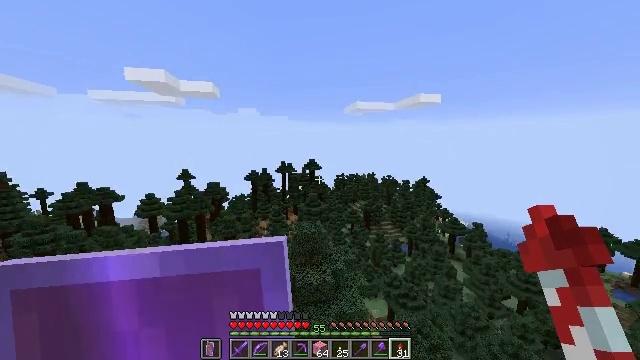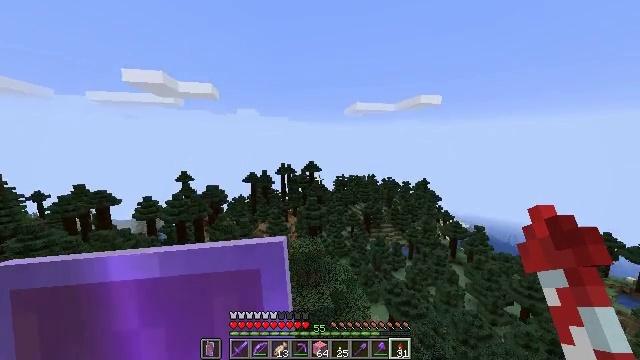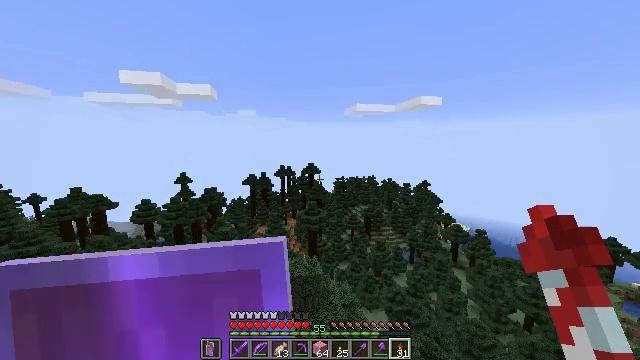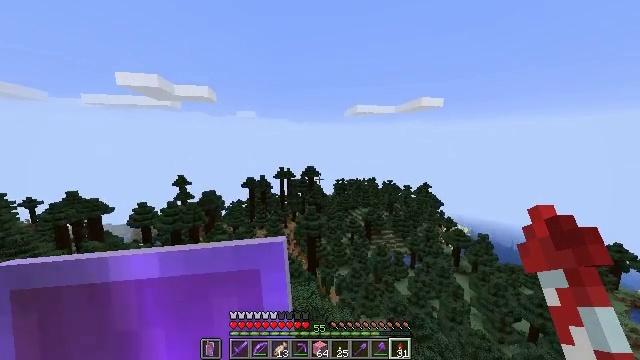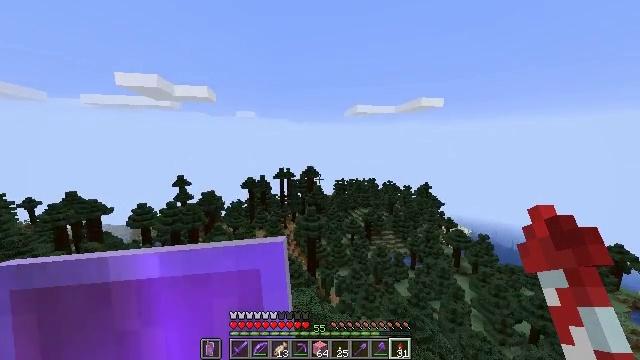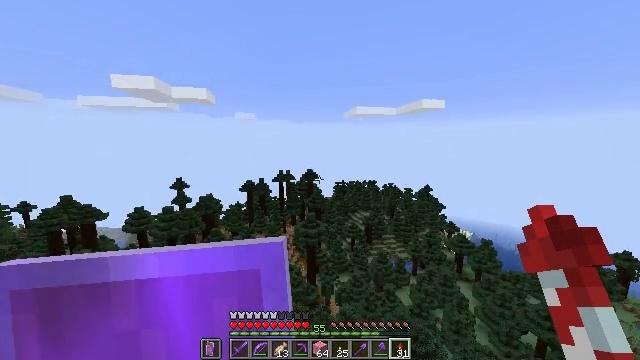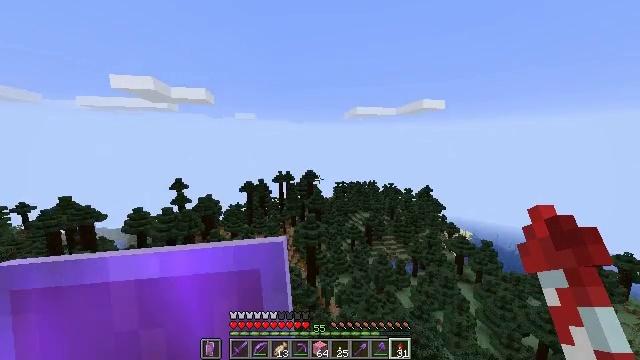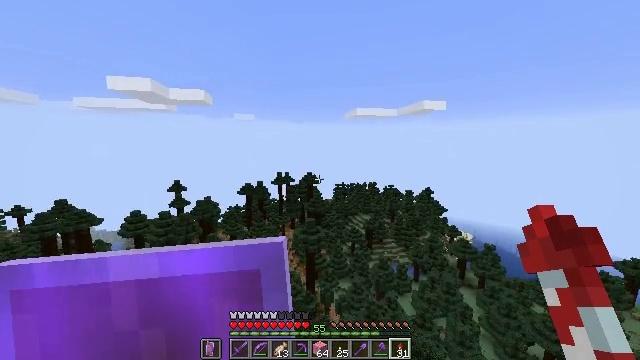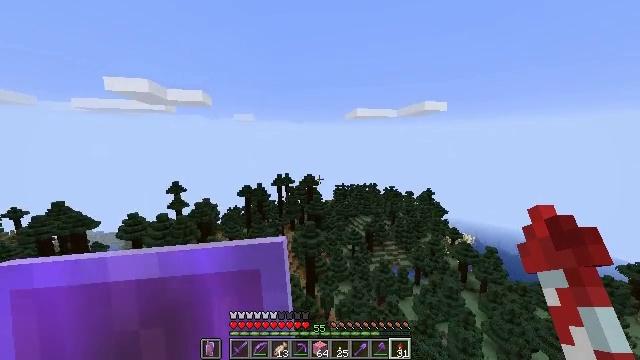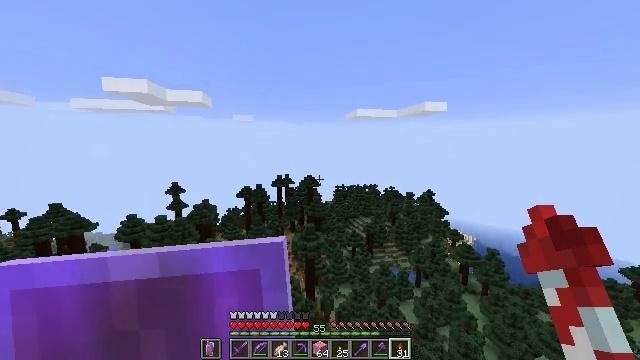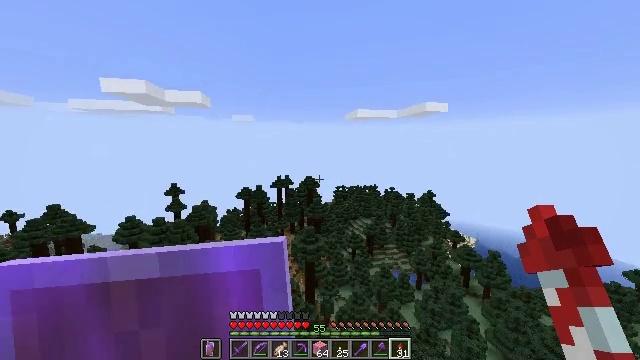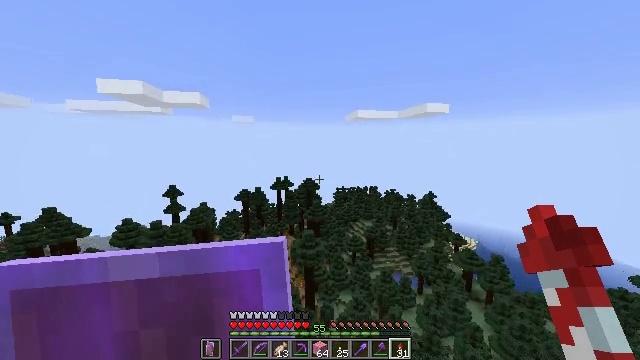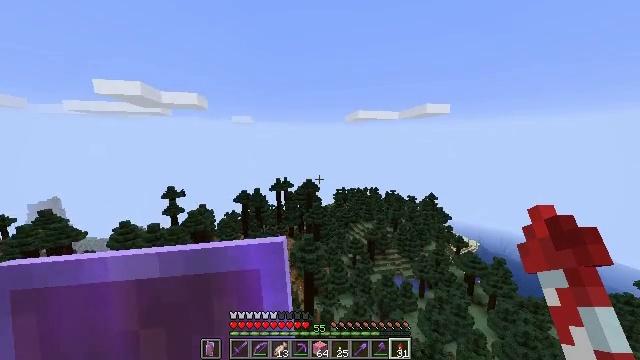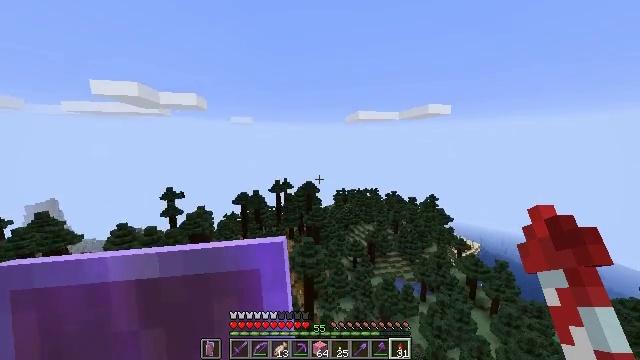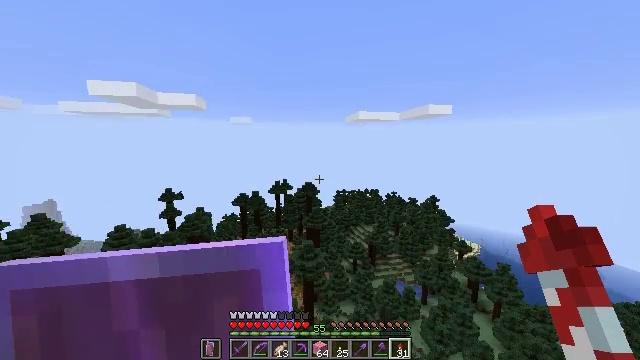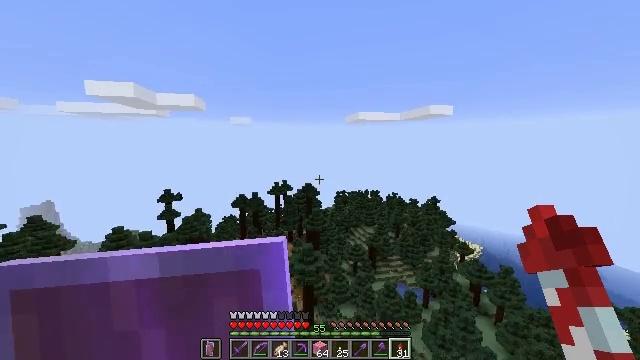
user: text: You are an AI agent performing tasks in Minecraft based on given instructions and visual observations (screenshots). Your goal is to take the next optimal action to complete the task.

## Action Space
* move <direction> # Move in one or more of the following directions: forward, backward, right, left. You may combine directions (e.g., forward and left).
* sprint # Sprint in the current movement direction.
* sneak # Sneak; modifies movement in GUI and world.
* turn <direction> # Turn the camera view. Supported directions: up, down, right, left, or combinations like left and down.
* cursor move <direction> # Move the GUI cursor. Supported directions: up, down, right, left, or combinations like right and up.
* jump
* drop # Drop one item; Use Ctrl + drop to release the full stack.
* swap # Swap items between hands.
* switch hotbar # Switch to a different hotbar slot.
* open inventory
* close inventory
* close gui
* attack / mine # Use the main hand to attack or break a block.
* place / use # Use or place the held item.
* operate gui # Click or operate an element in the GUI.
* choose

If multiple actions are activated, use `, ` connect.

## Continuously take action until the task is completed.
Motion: motion action
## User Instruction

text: craft item pink carpet
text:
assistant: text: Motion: move forward, sprint
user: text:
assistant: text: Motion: move forward, sprint
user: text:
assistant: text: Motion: move forward, sprint
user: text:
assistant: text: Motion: move forward, sprint
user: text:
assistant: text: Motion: move forward, sprint
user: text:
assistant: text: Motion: move forward, sprint
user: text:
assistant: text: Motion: move forward, sprint
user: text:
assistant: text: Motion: move forward, sprint
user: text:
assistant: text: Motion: move forward, sprint
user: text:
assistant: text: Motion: move forward, sprint
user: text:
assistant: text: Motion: move forward, sprint
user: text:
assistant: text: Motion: move forward, sprint
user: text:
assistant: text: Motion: move forward, sprint
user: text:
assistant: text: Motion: move forward, sprint
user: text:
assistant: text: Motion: move forward, sprint
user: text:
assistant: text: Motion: move forward, sprint
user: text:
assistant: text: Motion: move forward, sprint
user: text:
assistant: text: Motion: move forward, sprint, turn down
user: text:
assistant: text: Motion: move forward, sprint
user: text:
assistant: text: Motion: move forward, sprint
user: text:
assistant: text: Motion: move forward, sprint
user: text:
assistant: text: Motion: move forward, sprint
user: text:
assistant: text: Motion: move forward, sprint
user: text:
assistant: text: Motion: move forward, sprint
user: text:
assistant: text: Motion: move forward, sprint, turn right and down
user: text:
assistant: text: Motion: move forward, sprint, turn right and up
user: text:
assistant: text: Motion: move forward, sprint, turn left and up
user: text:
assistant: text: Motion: move forward, sprint
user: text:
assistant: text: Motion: move forward, sprint
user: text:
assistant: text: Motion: move forward, sprint